Question: When I reverse the x axis in pyplot the accompanying table does not get effected. How can i reverse the display of the table elements?
'''
ax=ep.plot(kind='bar',table=True).invert_xaxis()
'''

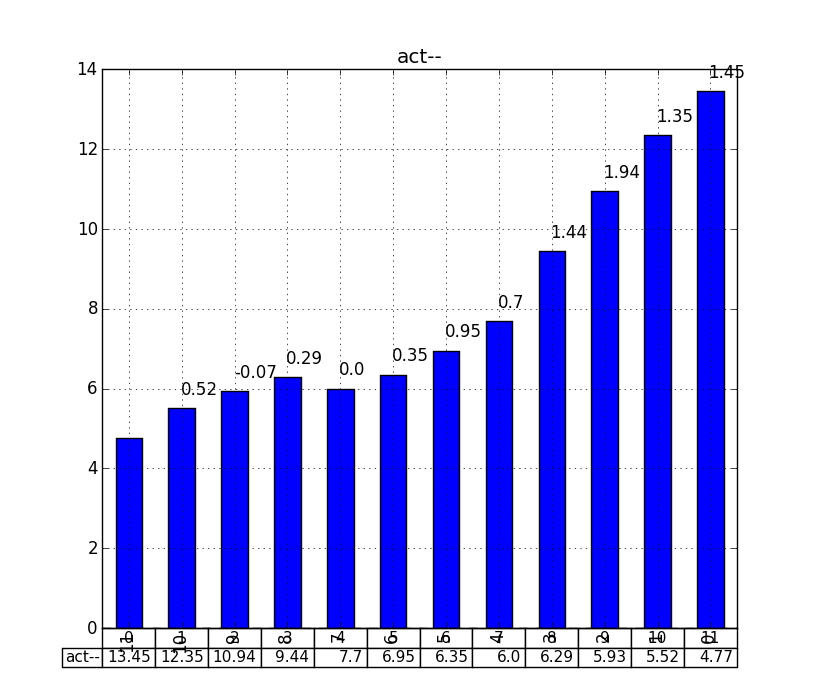
Answer: This is how I would do it ...
'''
import pandas as pd
import matplotlib.pyplot as plt
# get the data ... note the order ...
data = [4.77, 5.52, 5.93, 6.29, 6.0, 6.95, 7.7, 9.44, 10.94, 12.35, 13.45]
df = pd.DataFrame({'data':data})
# referse the dataframe
df = df[::-1]
# ... and plot ...
ax = df.plot(kind='bar',table=True, figsize=(8,4)) # bar plots are categorical
ax.xaxis.set_visible(False) # table heading and x-labels over-printing
plt.show()
'''
Which yields ...

And if we reverse it again ...
'''
df = df[::-1]
'''
We get ...